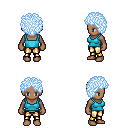
a pixel art fantasy rpg character, female body template, human, dark skin, teal pirate shirt, gold greaves, white cyan curly afro hairstyle, four views (front, back, left, right), 2x2 character sprite sheet, small pixel art, hard edges, no anti-aliasing